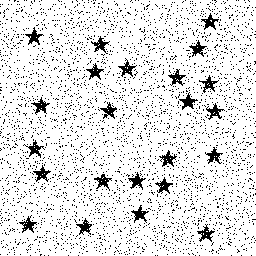
Squares: 0
Triangles: 0
Stars: 23
Total shapes: 23